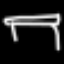
Label: bed